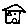
Label: house